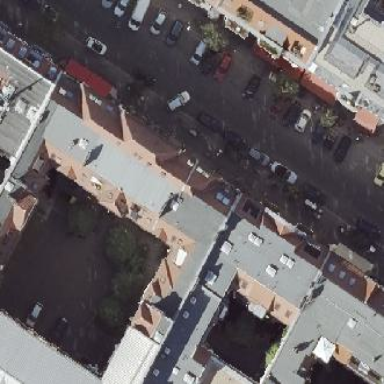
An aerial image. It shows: Grey apartment building with gambrel roof made of red roof tiles.